Question: I downloaded <URL> and installed it. I however don't see these 2 new emulators they are talking about. Do I have to do something to get them.
I am on a windows 8 box, with both VS 2010 and Vs 2012 on it and neither show these emulators for 7.8. I just get to choose 7.0 and 7.1.

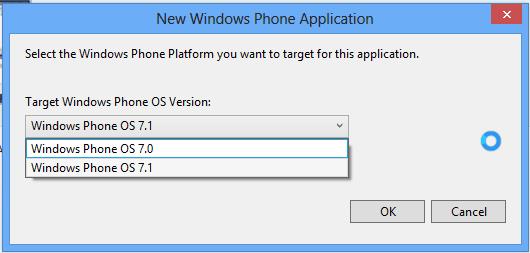
Answer: This is how it should look like after installing WP 7.8 SDK update.

Now, show us how it looks like in your VS. So that your problem is clearly understood.
Did you install, <URL> before installing 7.8 update ?
And you said, its showing 7.0 and 7.1 ? where is it showing ? Microsoft stopped support for 7.0 devices few months back.
Note: Though this is not a real answer, I added it as an answer inorder to add the screen shot. Update your question with more details.